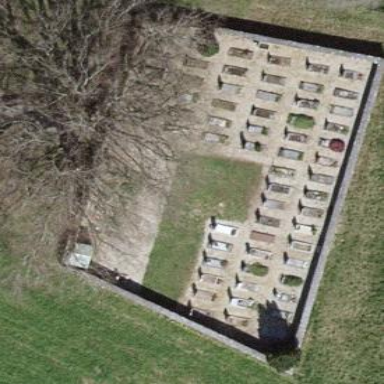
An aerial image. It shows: Cemetery.